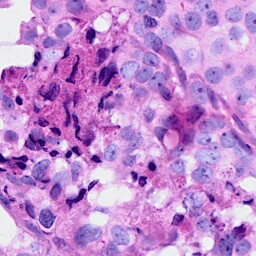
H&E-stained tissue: Breast